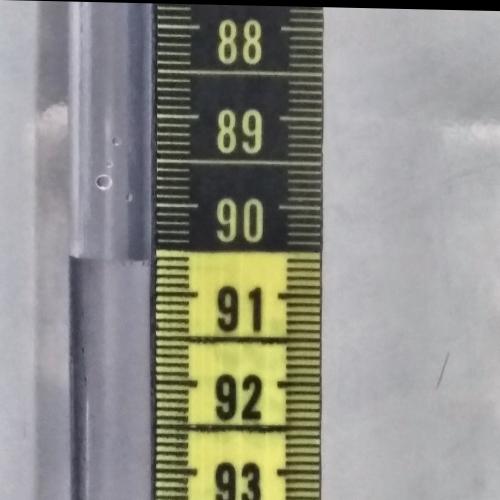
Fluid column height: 90.6 cm